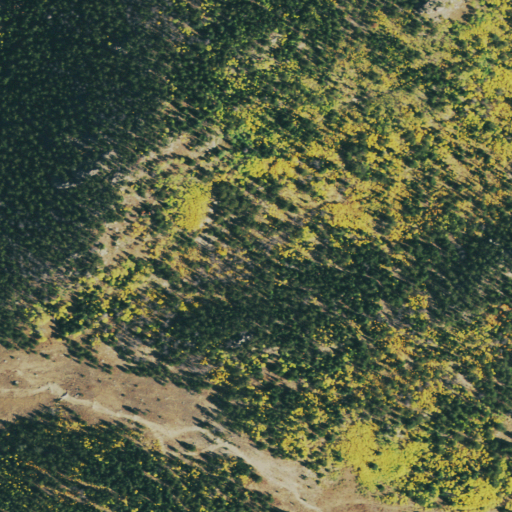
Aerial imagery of gap in Colorado named Windy Gap containing evergreen forest, shrub, grassland, and deciduous forest